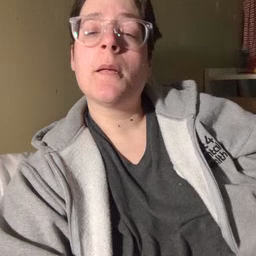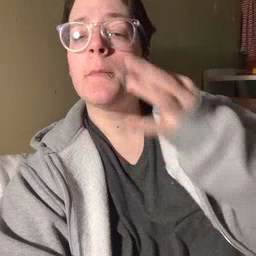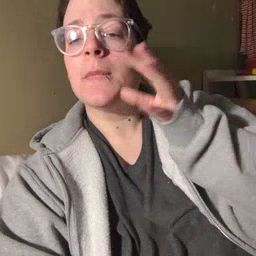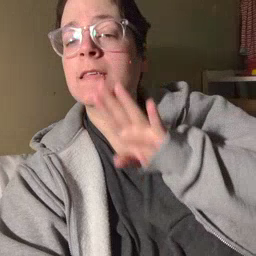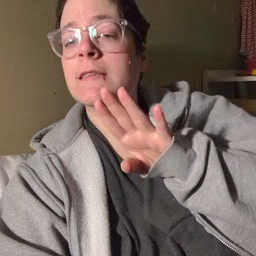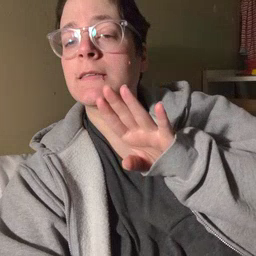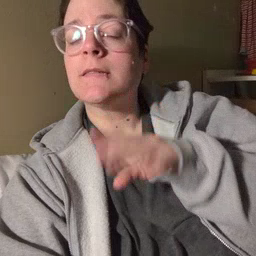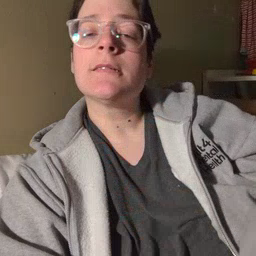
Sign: bee